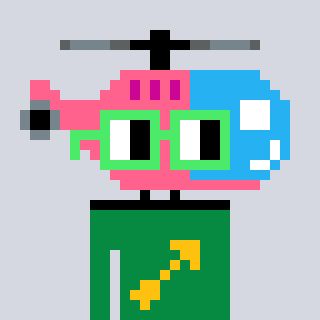
a pixel art character with square light green glasses, a helicopter-shaped head and a green-colored body on a cool background